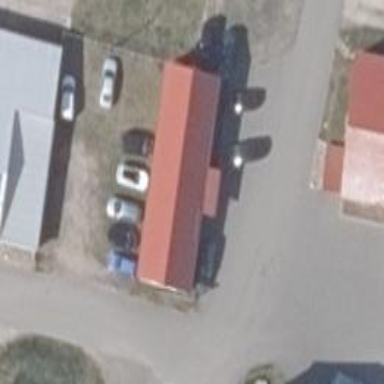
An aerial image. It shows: Veterinary facility.